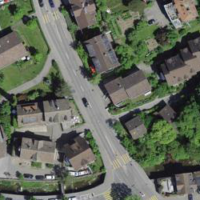
EUNIS habitat code: 55
Species observed at this site:
Anas platyrhynchos